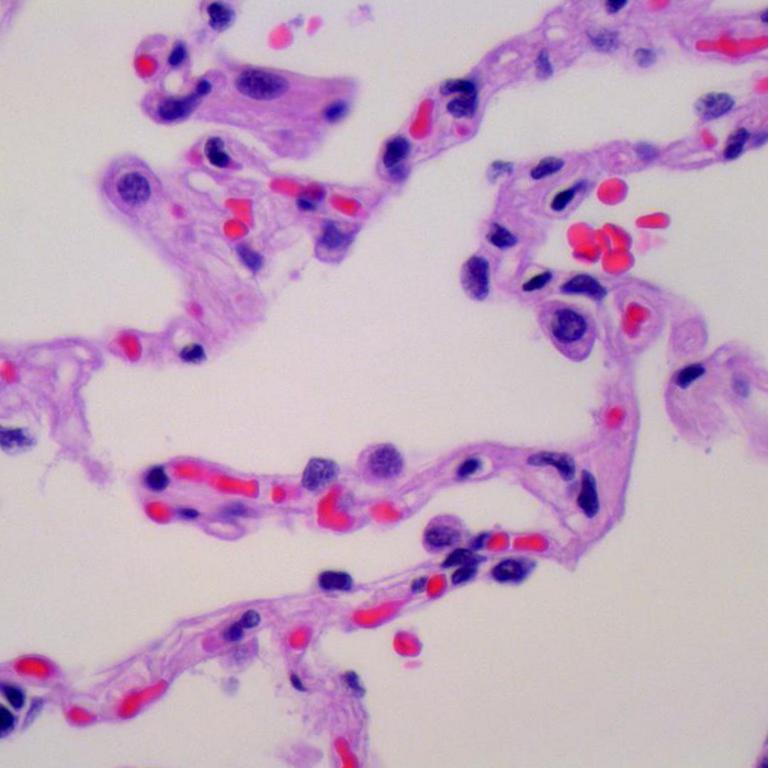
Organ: lung
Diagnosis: benign